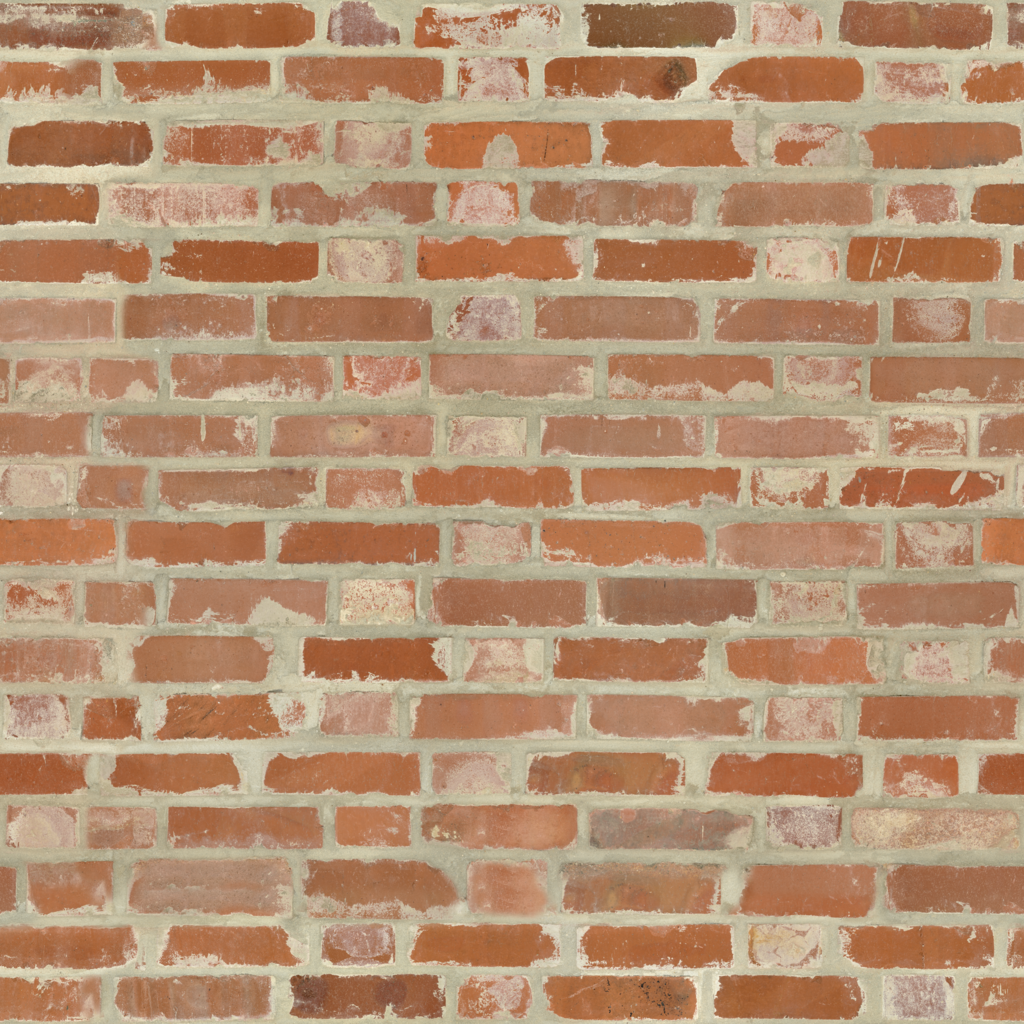
Texture map type: Color